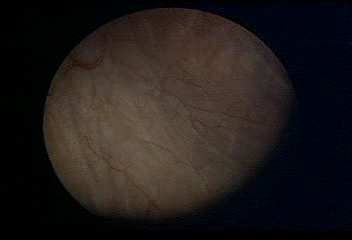
Modality: WLC
Class: Normal mucosa
Bladder cancer association: No